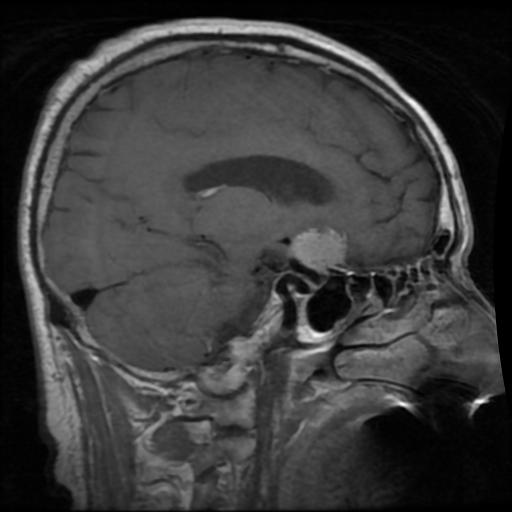
Label: pituitary